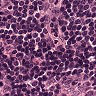
Metastatic tissue present: no